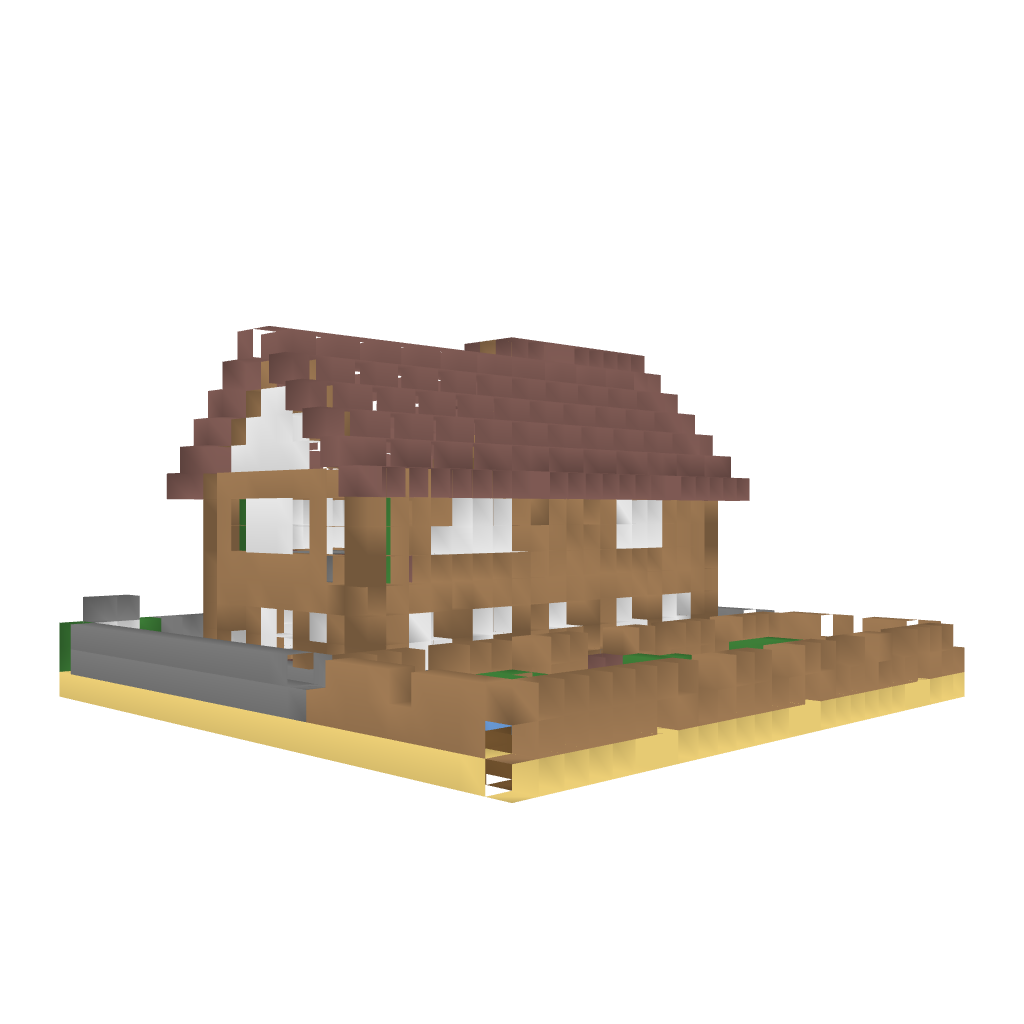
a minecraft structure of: Basic Farm n°1 high quality